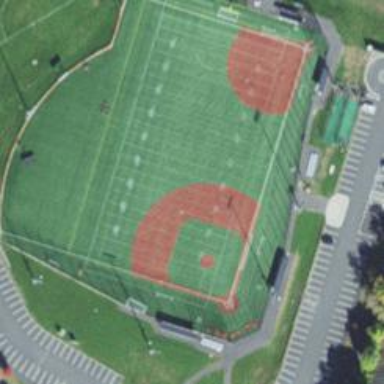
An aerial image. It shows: Multi-sport pitch for baseball and American football.